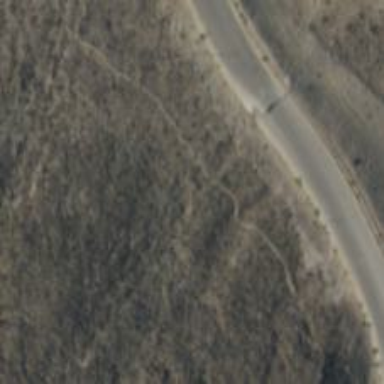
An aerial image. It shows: Path.